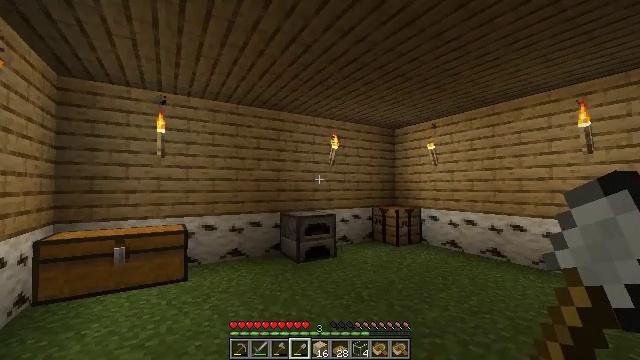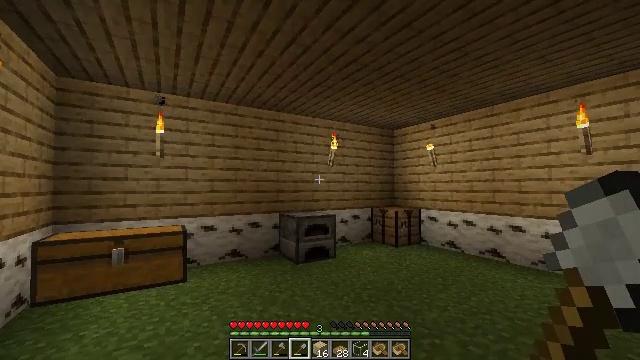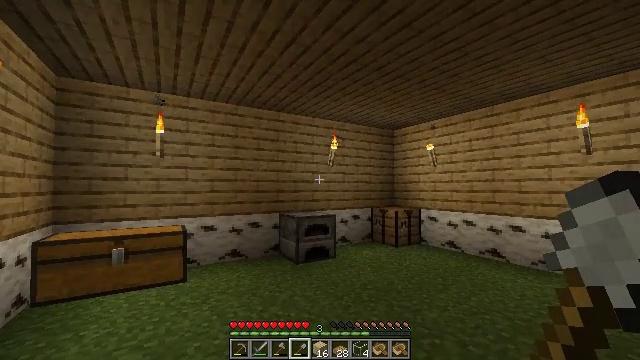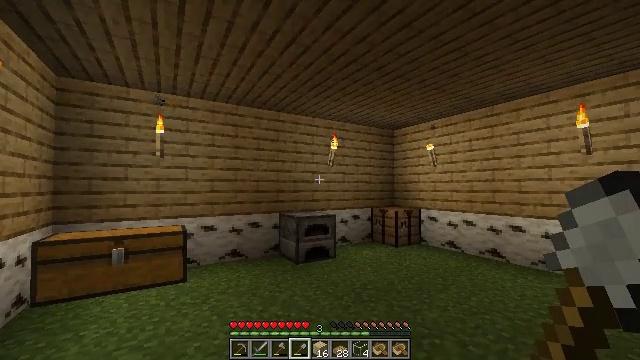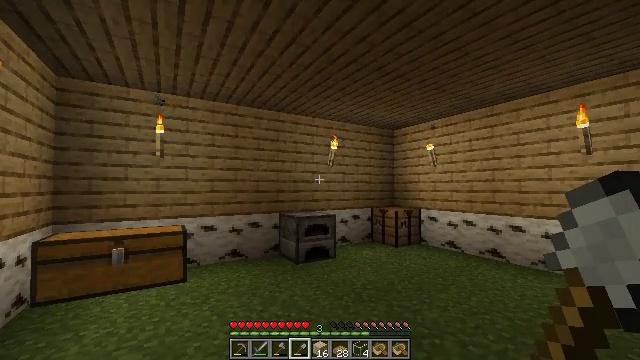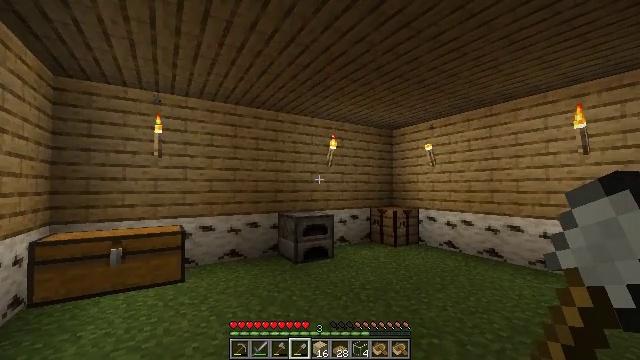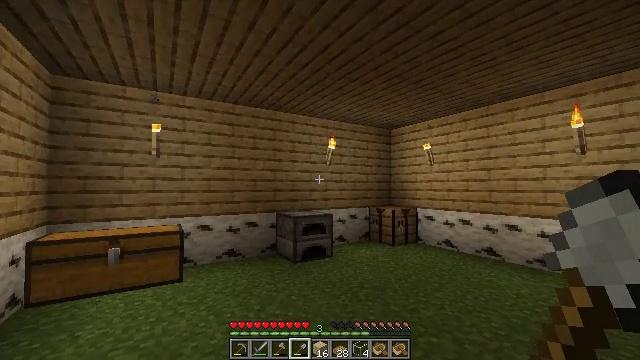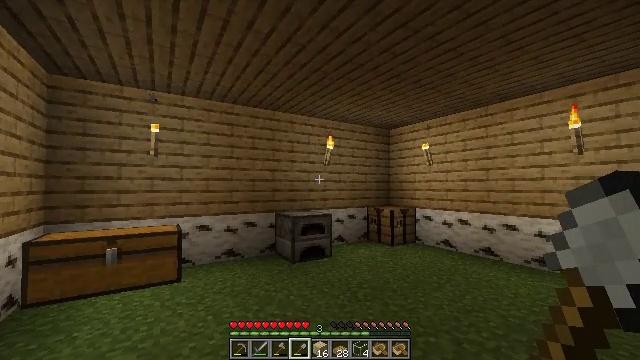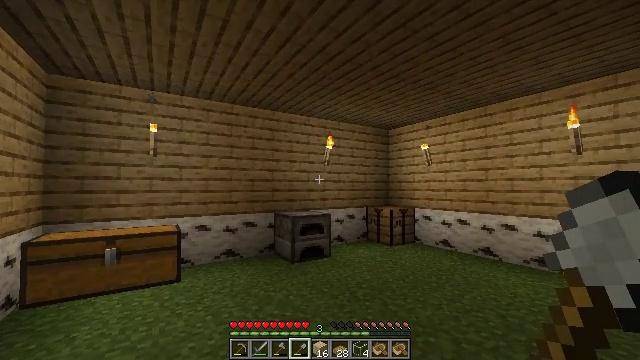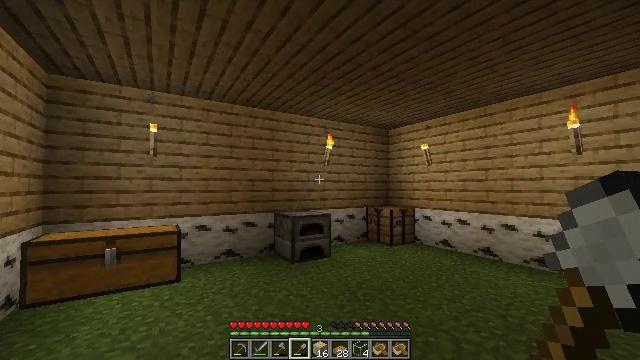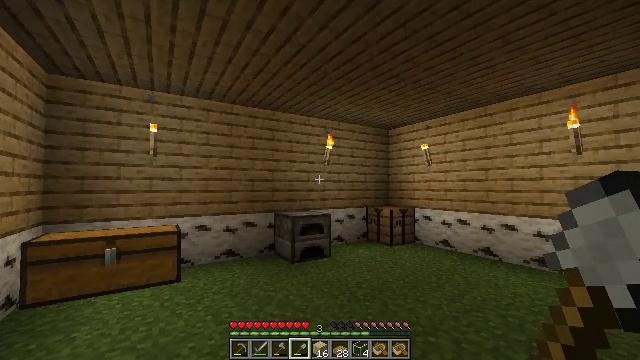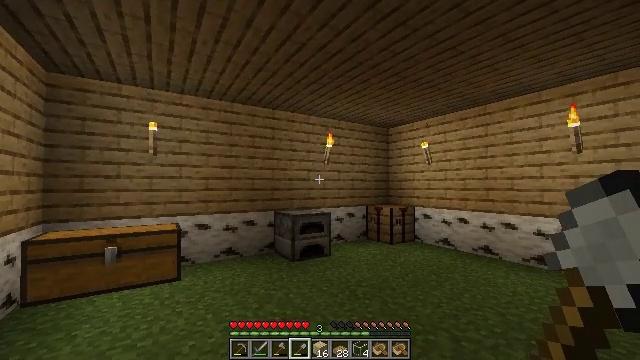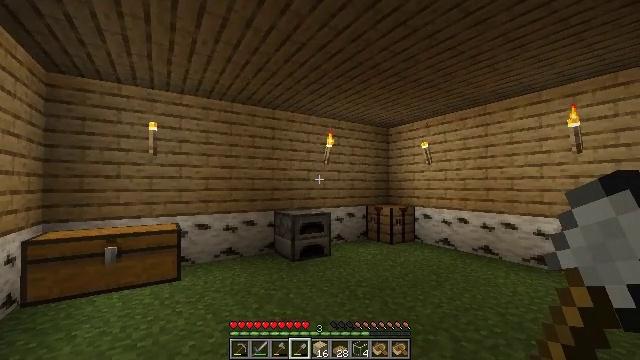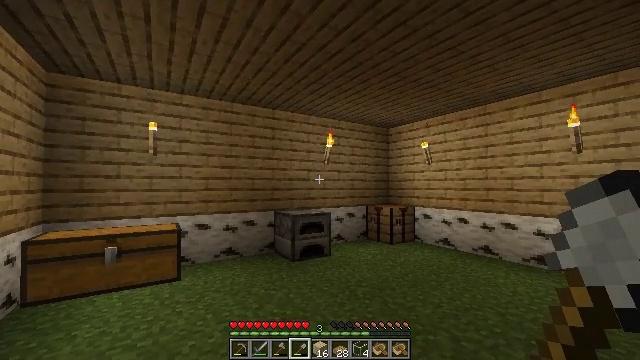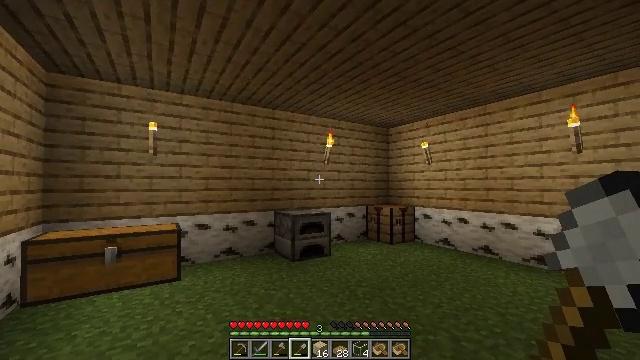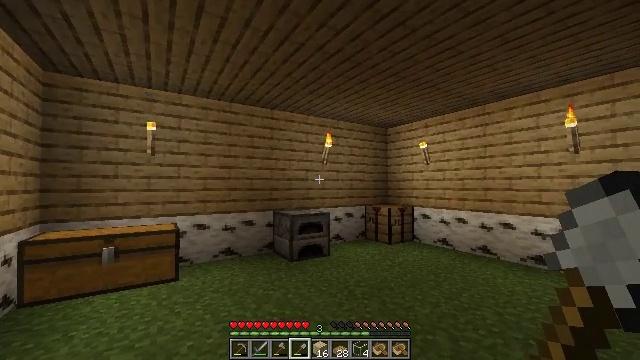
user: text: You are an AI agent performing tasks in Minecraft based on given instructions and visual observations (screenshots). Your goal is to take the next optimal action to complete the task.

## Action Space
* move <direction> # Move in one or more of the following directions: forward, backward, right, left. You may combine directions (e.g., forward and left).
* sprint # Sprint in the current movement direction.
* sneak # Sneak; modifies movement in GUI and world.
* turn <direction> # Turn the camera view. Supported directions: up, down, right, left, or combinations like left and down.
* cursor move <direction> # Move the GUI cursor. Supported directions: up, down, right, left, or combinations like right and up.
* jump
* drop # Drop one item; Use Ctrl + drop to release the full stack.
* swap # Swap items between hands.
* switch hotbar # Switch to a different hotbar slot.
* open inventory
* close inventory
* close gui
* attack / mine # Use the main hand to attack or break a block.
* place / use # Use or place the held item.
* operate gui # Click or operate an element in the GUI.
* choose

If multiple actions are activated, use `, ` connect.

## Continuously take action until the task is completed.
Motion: motion action
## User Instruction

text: Retrieve oak planks from the wooden block.
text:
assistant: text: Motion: no_op
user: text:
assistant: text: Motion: no_op
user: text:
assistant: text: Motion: no_op
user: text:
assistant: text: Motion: no_op
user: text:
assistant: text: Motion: no_op
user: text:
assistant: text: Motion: no_op
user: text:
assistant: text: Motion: no_op
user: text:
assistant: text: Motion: no_op
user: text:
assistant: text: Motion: no_op
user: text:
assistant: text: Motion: no_op
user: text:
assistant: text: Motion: no_op
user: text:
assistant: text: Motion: no_op
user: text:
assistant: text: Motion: no_op
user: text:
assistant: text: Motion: no_op
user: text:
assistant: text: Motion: no_op
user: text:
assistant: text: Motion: turn right
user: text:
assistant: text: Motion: turn right
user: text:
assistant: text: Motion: turn right
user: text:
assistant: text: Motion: no_op
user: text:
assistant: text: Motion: no_op
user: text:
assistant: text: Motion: no_op
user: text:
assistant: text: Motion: no_op
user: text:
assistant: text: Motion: no_op
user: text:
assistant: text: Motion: no_op
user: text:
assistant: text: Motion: no_op
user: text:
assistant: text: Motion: no_op
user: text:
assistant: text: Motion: no_op
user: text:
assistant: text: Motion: no_op
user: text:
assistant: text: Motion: no_op
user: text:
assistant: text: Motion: no_op